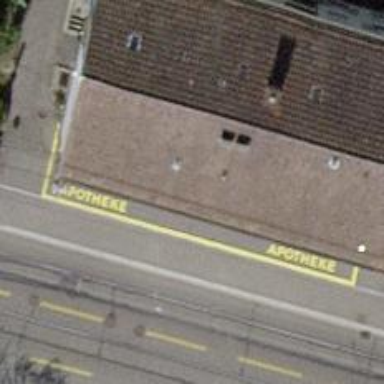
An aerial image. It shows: Pharmacy providing healthcare services.